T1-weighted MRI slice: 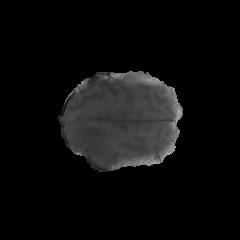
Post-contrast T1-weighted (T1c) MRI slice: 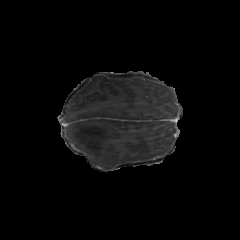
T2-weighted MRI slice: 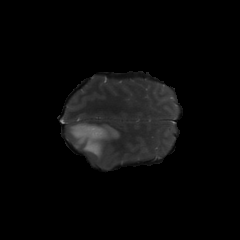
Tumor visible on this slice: yes